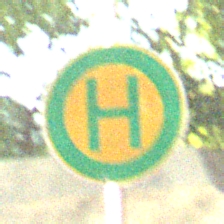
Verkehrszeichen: Haltestelle
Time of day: SunriseSunset
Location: Outdoor (Suburban)
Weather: Clear
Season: NotSpecified
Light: Natural